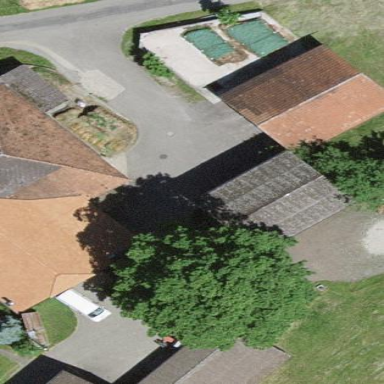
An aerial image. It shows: Garage.